Question: '''
//create inflater
final LayoutInflater inflater = (LayoutInflater) this
.getSystemService(Context.LAYOUT_INFLATER_SERVICE);
//create popupwindow
PopupWindow pw=new PopupWindow(inflater.inflate(R.layout.menu, (ViewGroup)findViewById(R.layout.dictionarylist)));
Button Menu = (Button) findViewById(R.id.Menu);
Menu.setOnClickListener(new Button.OnClickListener() {
public void onClick(View v) {
pw.showAtLocation(v, Gravity.CENTER, 0, 0);
pw.update(0, 0, 200, 250);
pw.setOutsideTouchable(false);
}
});
'''
What i want is to show the popup window when i click the button in the parent activity. The popup window have buttons when onclick the button it do some functions.

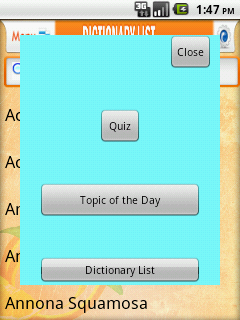
Answer: You have to find the view of the button and then assign the listener to it like this:
'''
View pview=inflater.inflate(R.layout.menu, (ViewGroup)findViewById(R.layout.dictionarylist));
Button Menu = (Button) pview.findViewById(R.id.Menu);
Menu.setOnClickListener(new Button.OnClickListener() {
public void onClick(View v) {
pw.showAtLocation(v, Gravity.CENTER, 0, 0);
pw.update(0, 0, 200, 250);
pw.setOutsideTouchable(false);
}
'''
Also initialize your inflator if you haven't already like this:
'''
Inflator inflator = LayoutInflater.from(this);
'''